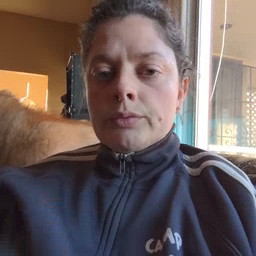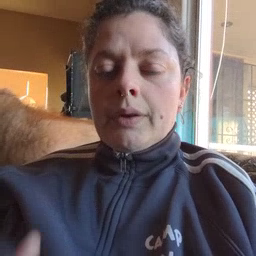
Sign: after